Question: Is there a simple way to add this kind of options to browser extension(I'm using the crossrider framework to build cross browser extension)?
Users just need to type the shortcut they want and click the save button
This is a screenshoot from the 'send to kindle' chrome extension

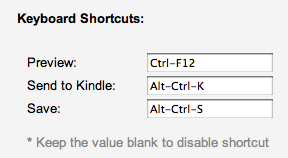
Answer: With crossrider API you can add keyboard shortcuts
'''
appAPI.shortcut.add('ALT+CTRL+X', function (event) {
alert('Alt+Ctrl+X');
}, {type: 'keydown'});
'''
Edit:
You can also store the user shortcut preferences on the extension database:
'''
appAPI.db.set('user_shortcuts', ['Alt+Ctrl+X', 'Ctrl+F12']);
'''